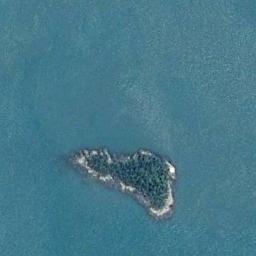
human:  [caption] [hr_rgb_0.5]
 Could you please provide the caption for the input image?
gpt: Many trees are on the island .

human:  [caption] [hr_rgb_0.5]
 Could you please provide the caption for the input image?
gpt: The island looks like a banana .

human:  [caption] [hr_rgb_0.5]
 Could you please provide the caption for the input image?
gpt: The green island, Which is roughly triangular in shape, Is surrounded by blue sea water  The island’s green plants flourish and there is a circle of white sand outside the island .

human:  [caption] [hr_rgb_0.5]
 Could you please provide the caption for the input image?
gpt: The island has dense vegetation and beaches and the waters around the island is light blue .

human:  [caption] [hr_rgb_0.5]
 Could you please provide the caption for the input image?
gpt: The green island is on a blue sea .